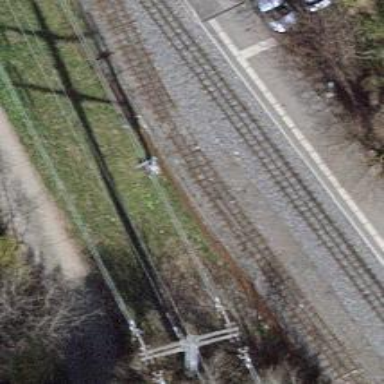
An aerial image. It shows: Narrow-gauge railway track with 1 electrified contact line.